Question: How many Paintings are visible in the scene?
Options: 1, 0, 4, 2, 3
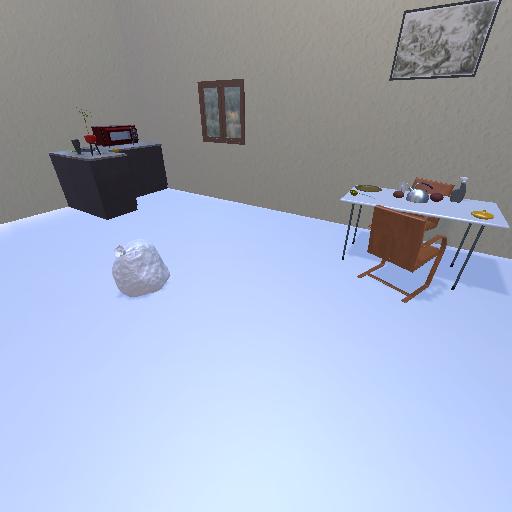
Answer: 1